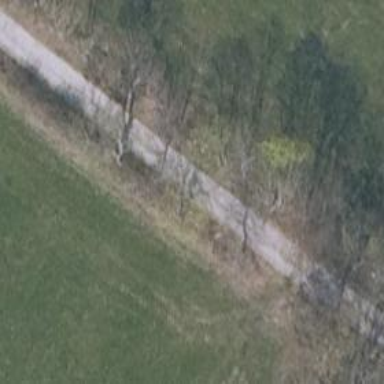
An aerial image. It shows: Track with grade 1 quality.